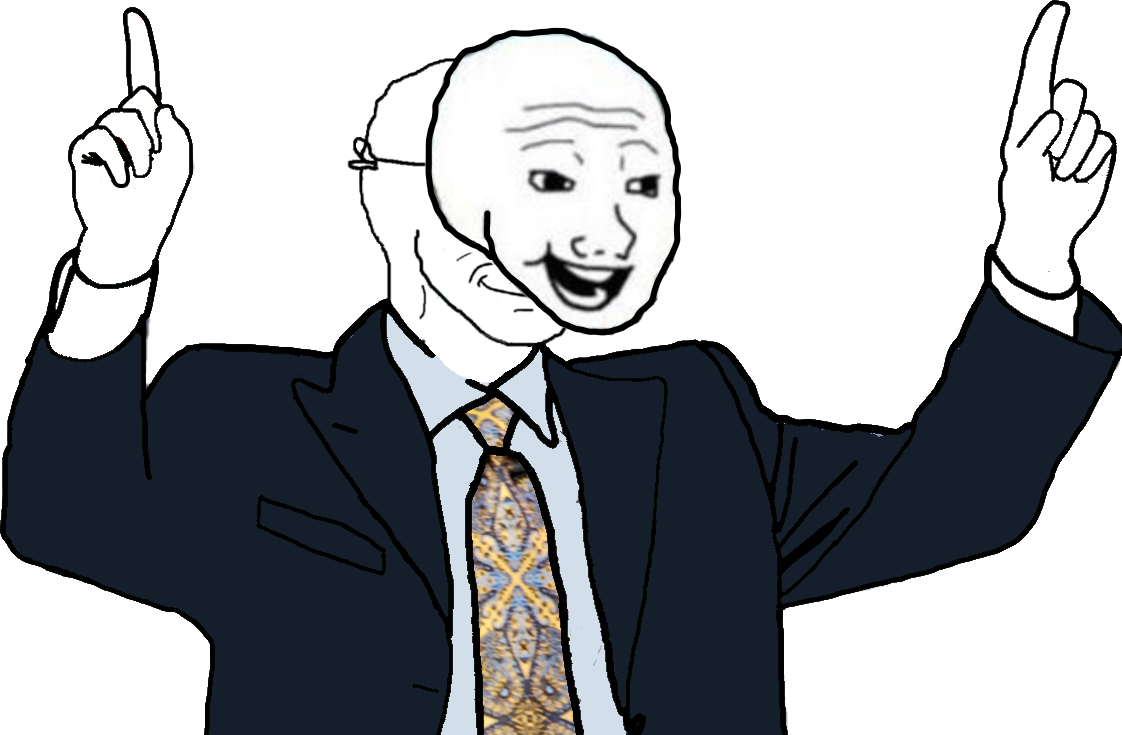
Label: 5_Bloomer